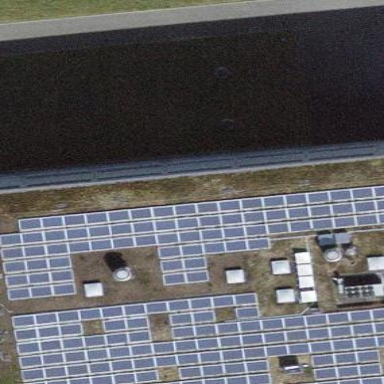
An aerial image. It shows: Solar power generator.